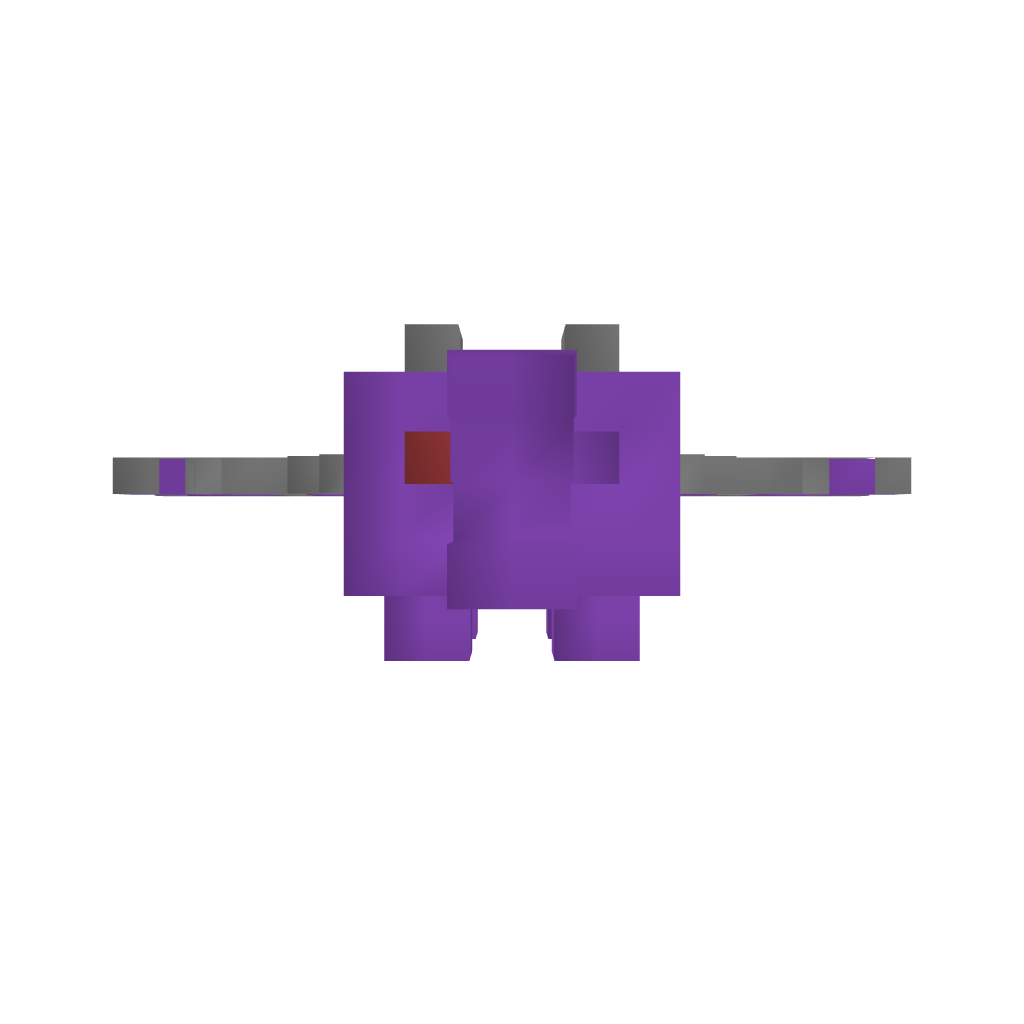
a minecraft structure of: EnderDragon good quality